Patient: sex M, age 69
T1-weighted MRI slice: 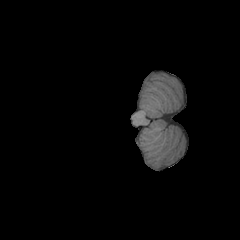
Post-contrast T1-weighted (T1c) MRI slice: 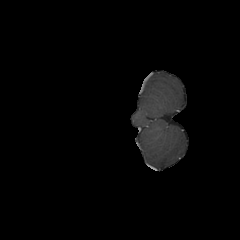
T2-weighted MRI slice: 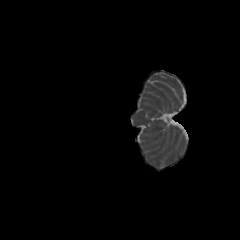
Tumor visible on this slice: no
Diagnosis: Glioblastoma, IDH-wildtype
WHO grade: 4